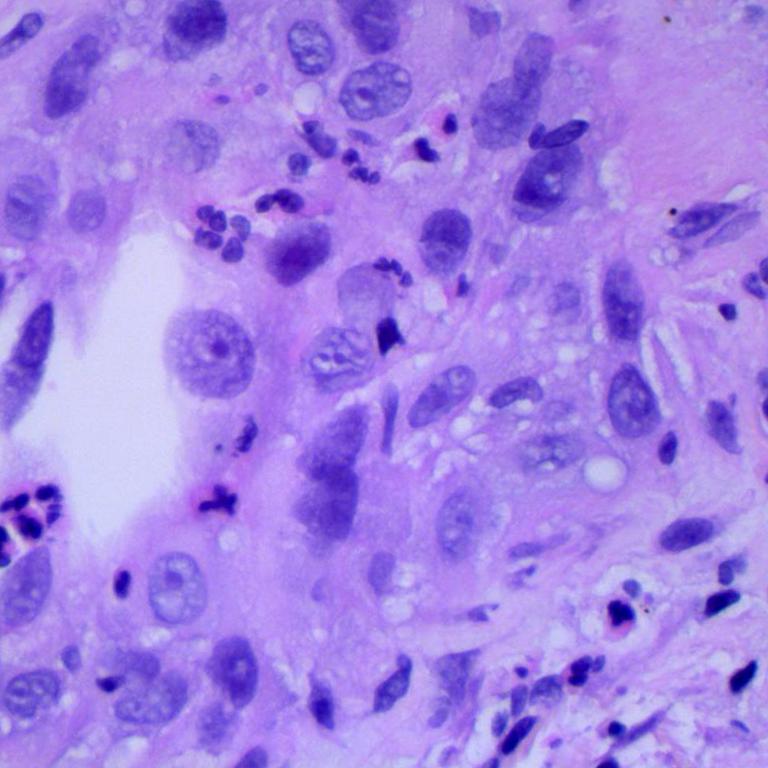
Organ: lung
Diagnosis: squamous carcinomas